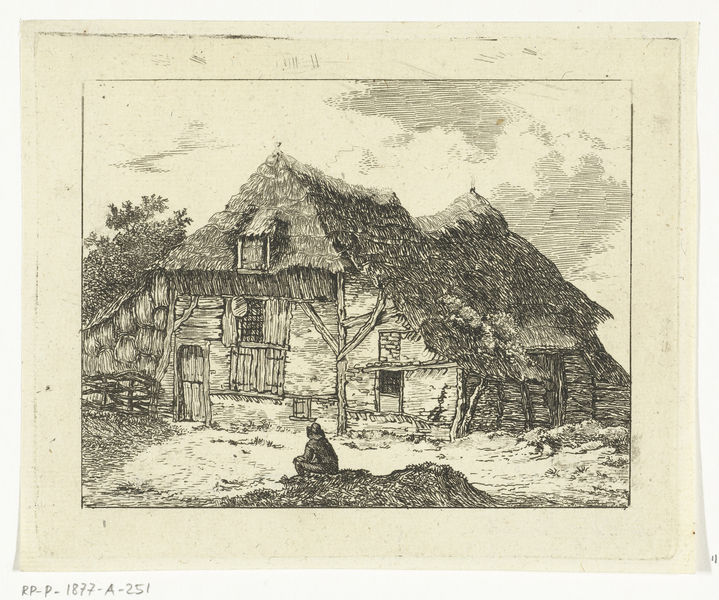
Titel: Man zittend voor een heuveltje voor een huis te Staphorst
Künstler: Anthonie van den Bos
Standort: Amsterdam
Institution: Rijksmuseum
Schlagwörter: hat, white, window, black, gray, grey, old, seated, sit, sitting, windows, looking, print, wooden, wood, clouds, man, sky, tree, building, house, peasant, roof, trees, village, boy, grass, view, drawing, paper, look, etching, sketch, plaster, door, fence, outside, person, human, artist, engraving, hut, animal, farm, farmer, home, cottage, figure, residence, doorway, poor, barn, mud, hay, straw, stucco, dormer, shed, corner, 1877, thatch, thatched, lintel, daub, bridck